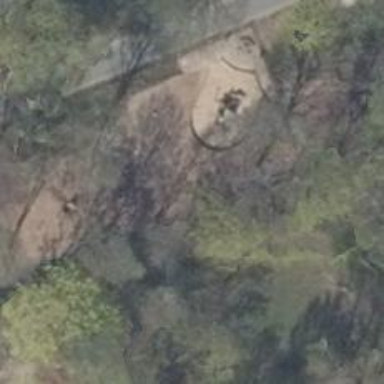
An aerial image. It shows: Playground with basket swing.